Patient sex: F
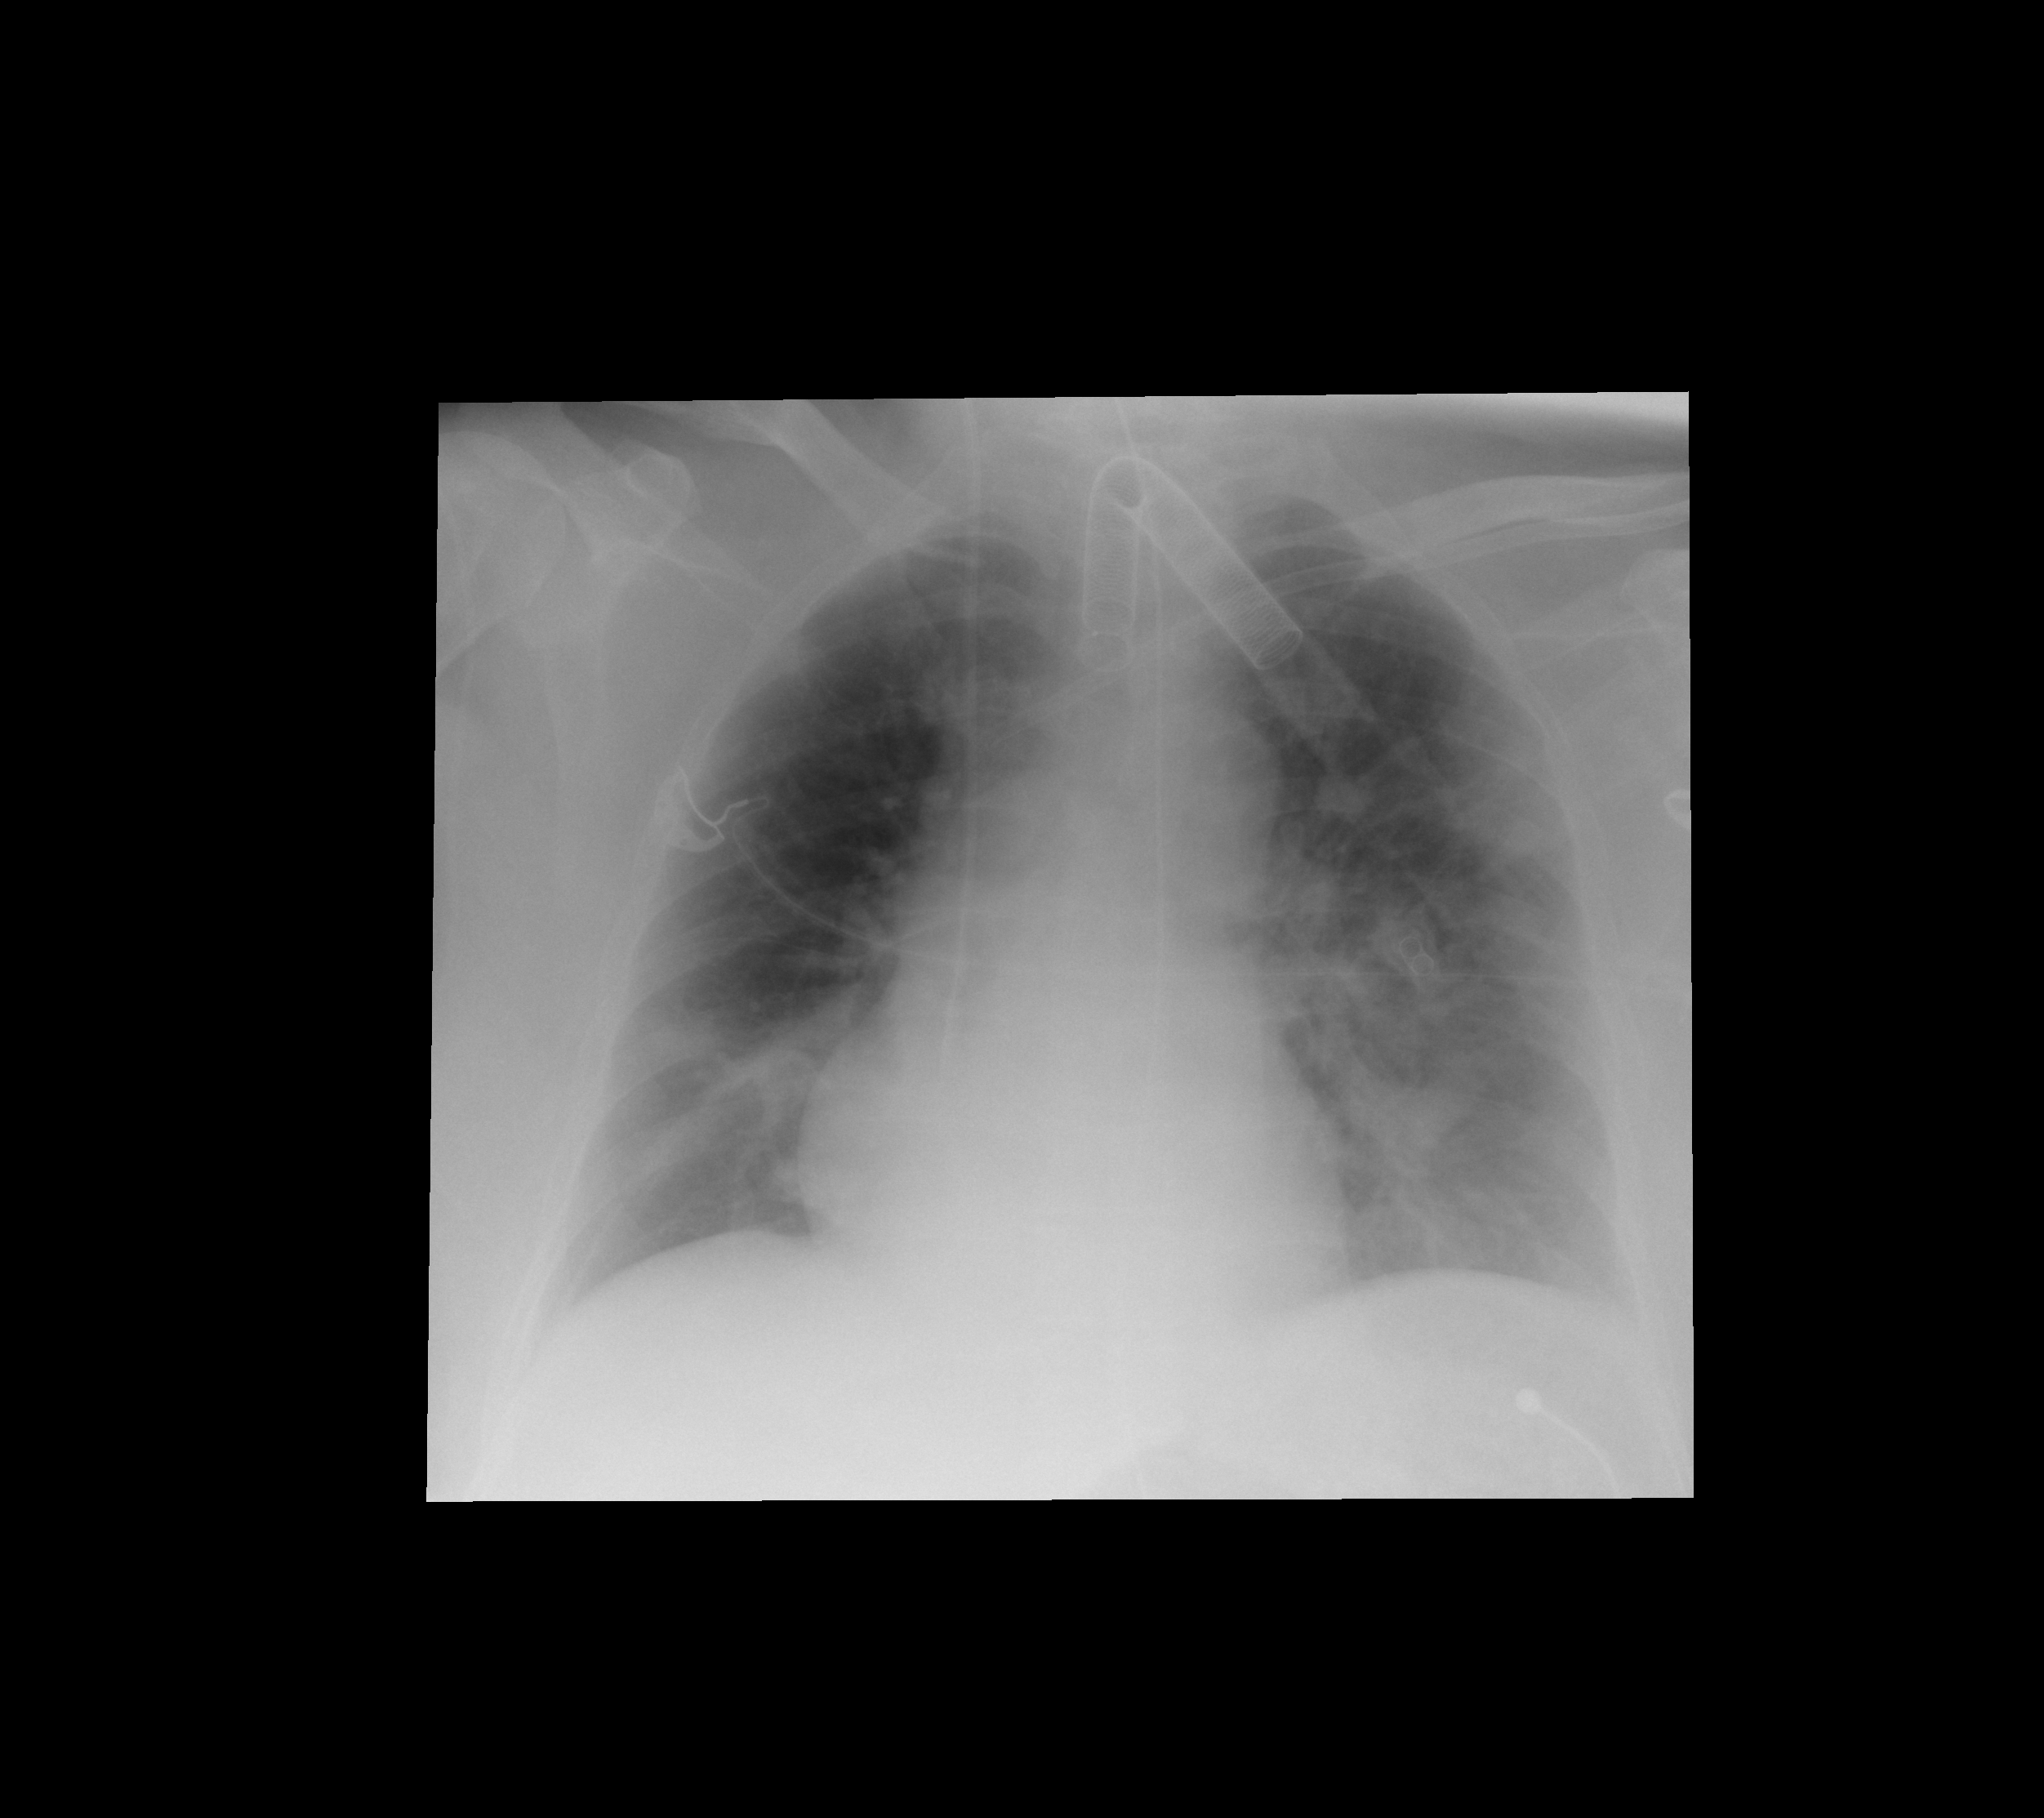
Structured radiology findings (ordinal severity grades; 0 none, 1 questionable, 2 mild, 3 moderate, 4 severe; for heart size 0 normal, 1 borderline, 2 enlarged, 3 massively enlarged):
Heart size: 0
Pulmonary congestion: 0
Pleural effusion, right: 0
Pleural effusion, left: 2
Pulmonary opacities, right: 0
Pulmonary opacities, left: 2
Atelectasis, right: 2
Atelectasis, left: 2